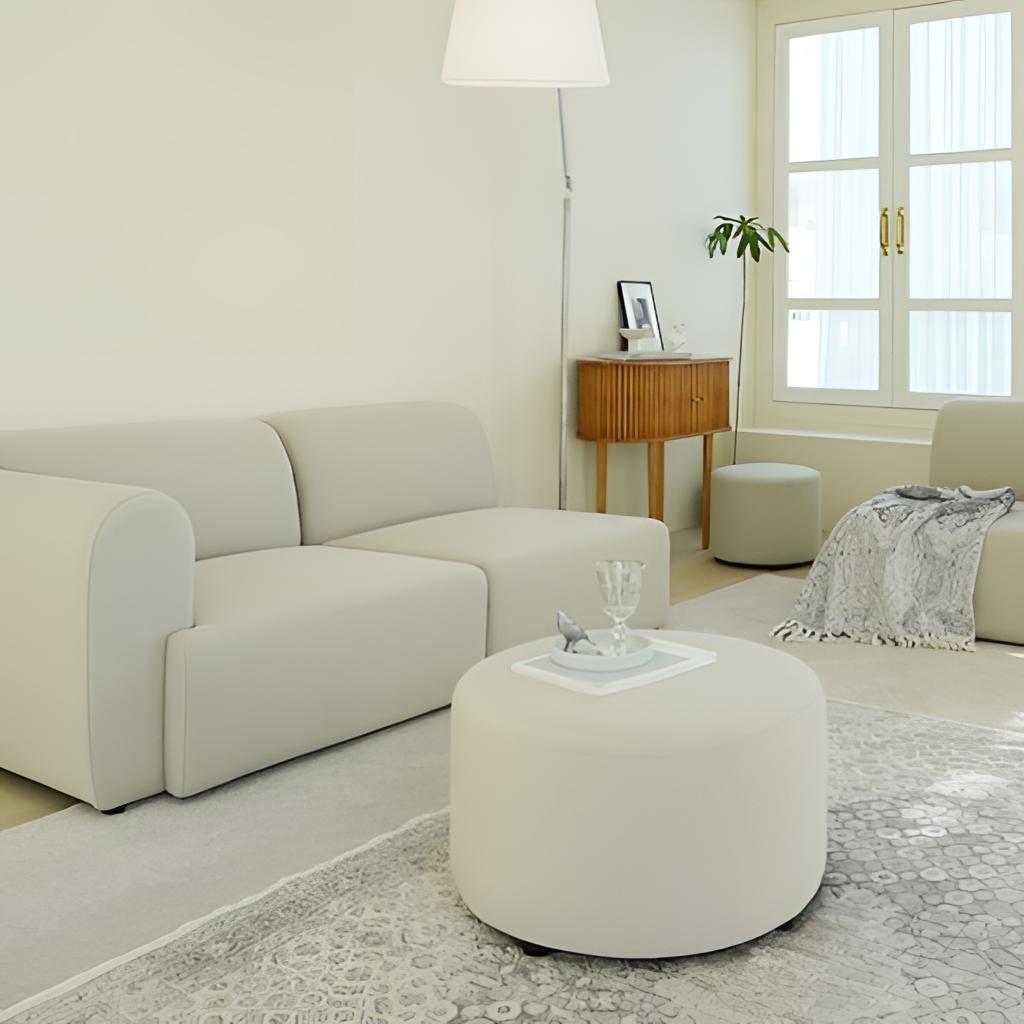
leather sofa, living room, carpet flooring, with abstract pattern, cream paint wallpaper, with solid pattern, minimalist